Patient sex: F
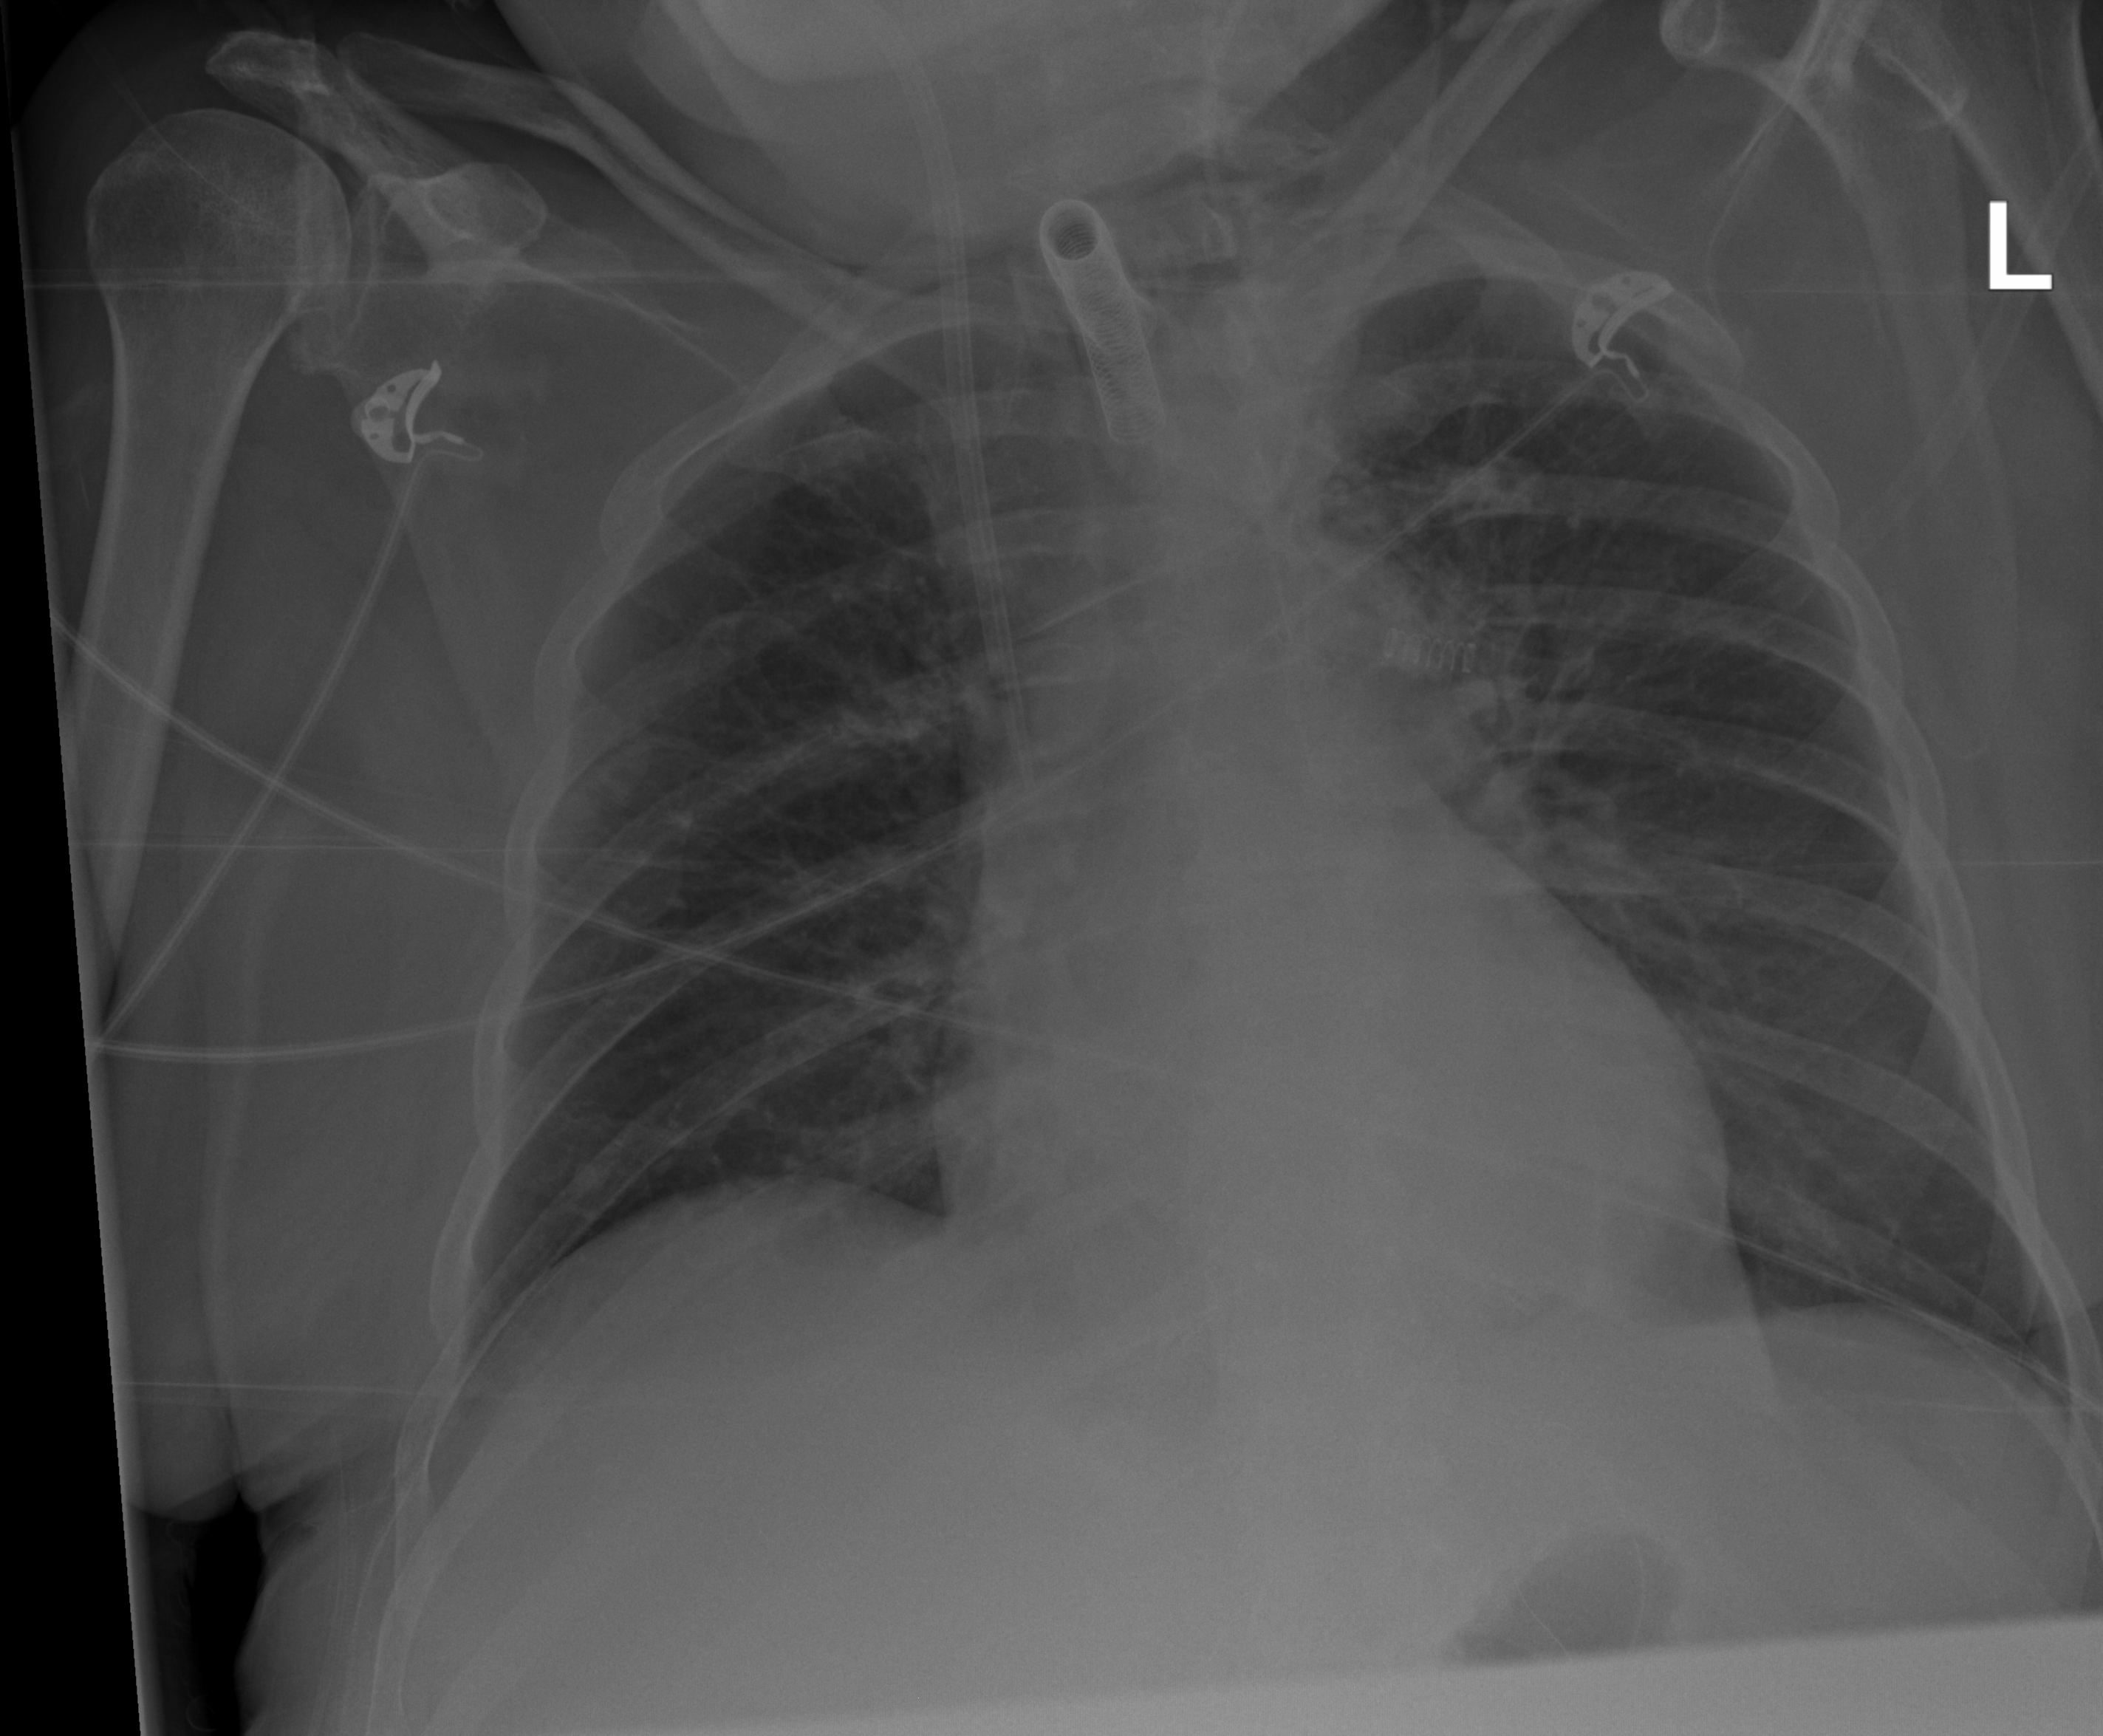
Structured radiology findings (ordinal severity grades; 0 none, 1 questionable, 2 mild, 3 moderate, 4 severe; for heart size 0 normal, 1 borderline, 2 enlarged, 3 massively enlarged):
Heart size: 0
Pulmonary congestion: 0
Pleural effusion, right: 0
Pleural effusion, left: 0
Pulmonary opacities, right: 0
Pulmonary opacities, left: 0
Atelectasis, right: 0
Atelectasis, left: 2